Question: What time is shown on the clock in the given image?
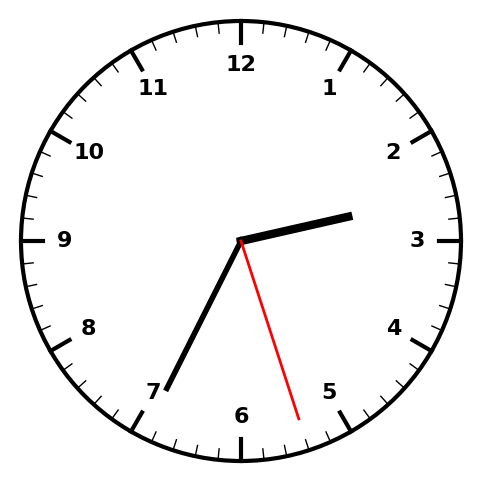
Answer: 02:34:27